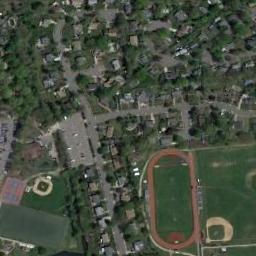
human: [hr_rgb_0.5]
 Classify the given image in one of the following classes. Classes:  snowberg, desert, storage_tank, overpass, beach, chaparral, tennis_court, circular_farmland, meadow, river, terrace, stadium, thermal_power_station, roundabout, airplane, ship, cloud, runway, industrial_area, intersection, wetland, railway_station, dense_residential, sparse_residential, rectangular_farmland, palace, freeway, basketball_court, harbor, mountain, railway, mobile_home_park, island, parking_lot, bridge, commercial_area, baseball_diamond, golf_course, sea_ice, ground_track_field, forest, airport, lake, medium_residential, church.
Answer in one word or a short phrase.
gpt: ground_track_field